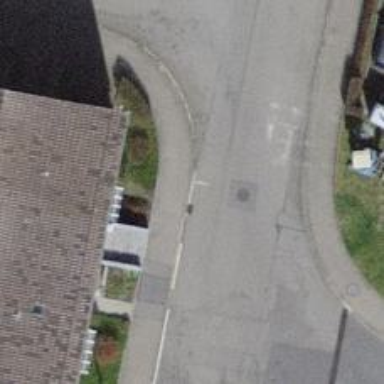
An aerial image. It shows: Kerb barrier.